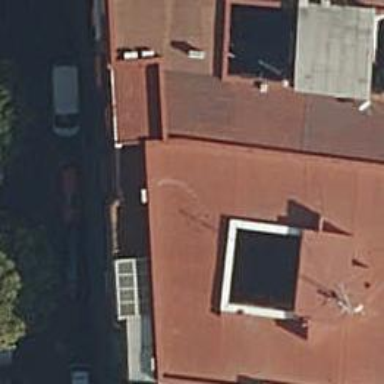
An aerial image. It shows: Restaurant.